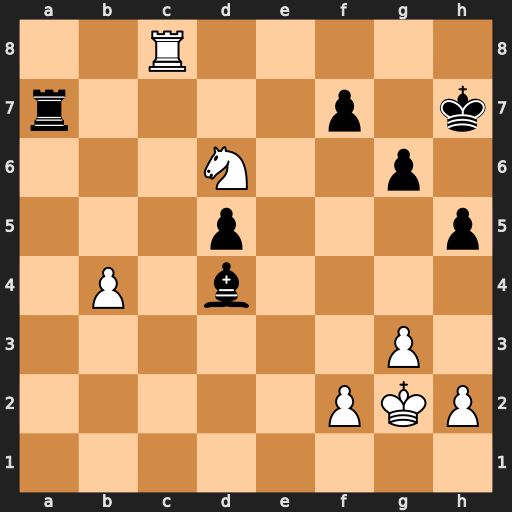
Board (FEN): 2R5/r4p1k/3N2p1/3p3p/1P1b4/6P1/5PKP/8
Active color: w
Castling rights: -
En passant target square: -
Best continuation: Nb5 Rb7 Nxd4